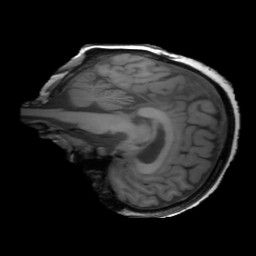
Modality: T1w
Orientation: sagittal
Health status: ill
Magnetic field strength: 3 T